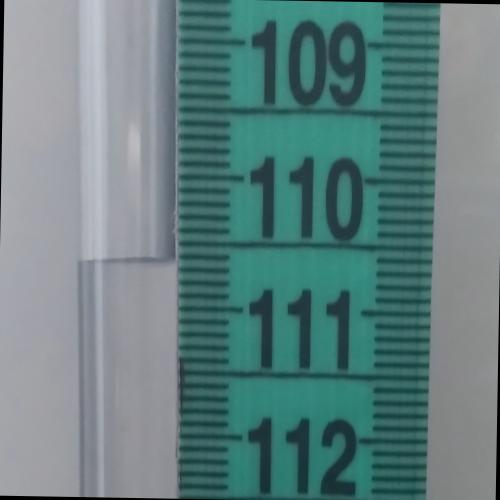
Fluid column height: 110.6 cm